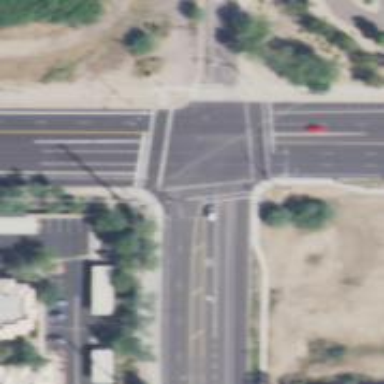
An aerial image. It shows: Solid stop line on the road.